Interaction volume radius: 10 \u00c5
Interaction volume height: 10 \u00c5
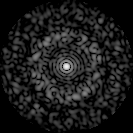
Disorder parameter: 0.841